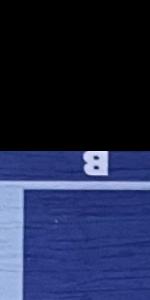
Label: Empty